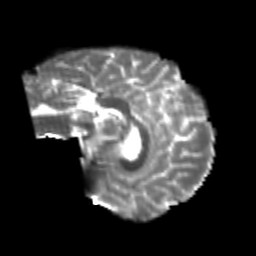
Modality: T2w
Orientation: sagittal
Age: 25
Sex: male
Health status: healthy
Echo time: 0.074 s